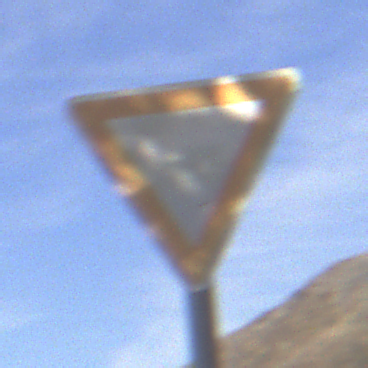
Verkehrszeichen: VorfahrtGewaehren
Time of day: MorningAfternoon
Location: Outdoor (RoadRail)
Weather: PartlyCloudy
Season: NotSpecified
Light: Natural